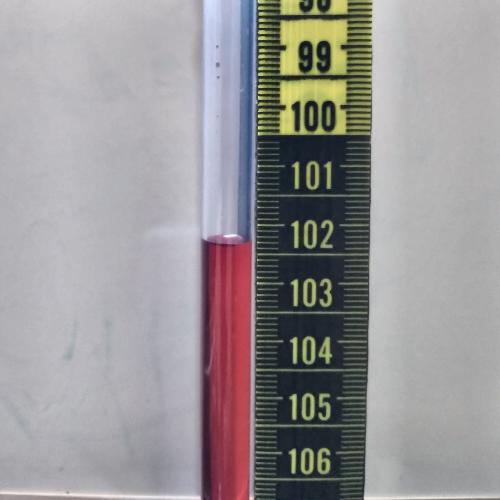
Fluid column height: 102.3 cm